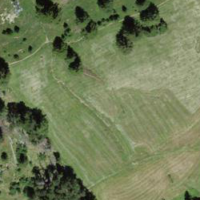
EUNIS habitat code: 26
Species observed at this site:
Lotus corniculatus